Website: walmart
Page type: billing-address
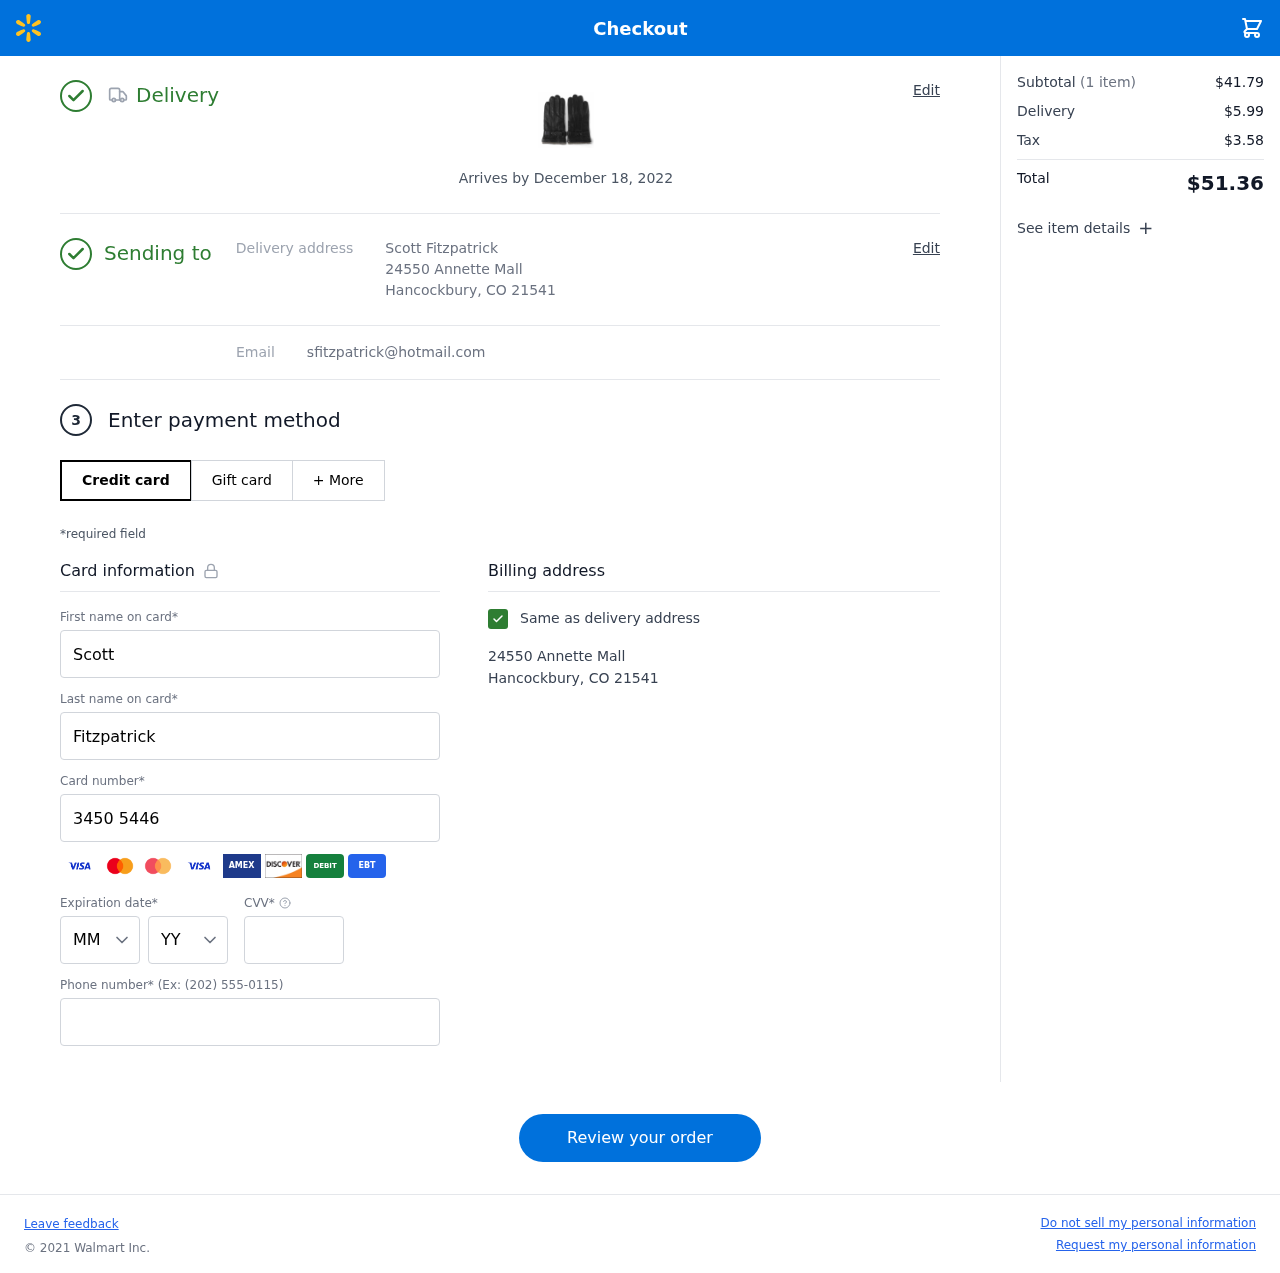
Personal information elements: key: PII_CARD_CVV
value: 5154
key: PII_CARD_EXPIRY_MONTH
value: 09
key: PII_CARD_EXPIRY_YEAR
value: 30
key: PII_CARD_NUMBER
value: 3450 5446 4448 415
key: PII_EMAIL
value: sfitzpatrick@hotmail.com
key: PII_FIRSTNAME
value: Scott
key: PII_FULLNAME
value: Scott Fitzpatrick
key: PII_LASTNAME
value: Fitzpatrick
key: PII_PHONE
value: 9792879508
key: PII_STREET
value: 24550 Annette Mall
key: PII_CITY_STATE_ZIP
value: Hancockbury, CO 21541
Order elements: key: ORDER_DELIVERY_DATE
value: Arrives by December 18, 2022
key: ORDER_NUM_ITEMS
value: (1 item)
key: ORDER_SUBTOTAL
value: $41.79
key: ORDER_SHIPPING_COST
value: $5.99
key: ORDER_TAX
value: $3.58
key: ORDER_TOTAL
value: $51.36